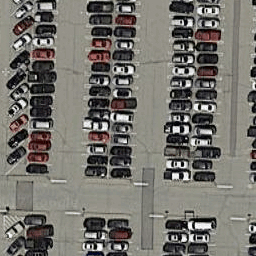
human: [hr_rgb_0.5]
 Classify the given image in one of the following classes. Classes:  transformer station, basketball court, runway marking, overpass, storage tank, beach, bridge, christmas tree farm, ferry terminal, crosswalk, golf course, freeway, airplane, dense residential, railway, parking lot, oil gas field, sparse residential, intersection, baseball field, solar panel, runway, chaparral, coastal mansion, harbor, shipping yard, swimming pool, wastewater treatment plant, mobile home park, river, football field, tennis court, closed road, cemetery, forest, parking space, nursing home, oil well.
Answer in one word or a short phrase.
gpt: parking lot